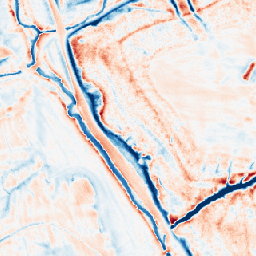
Category: edge_preserving
Decomposition family: anisotropic_diffusion
Decomposition parameters: iterations: 50
kappa: 30
gamma: 0.2
Upsampling method: nearest
Upsampling parameters: scale: 8
Upsampling scale: 8